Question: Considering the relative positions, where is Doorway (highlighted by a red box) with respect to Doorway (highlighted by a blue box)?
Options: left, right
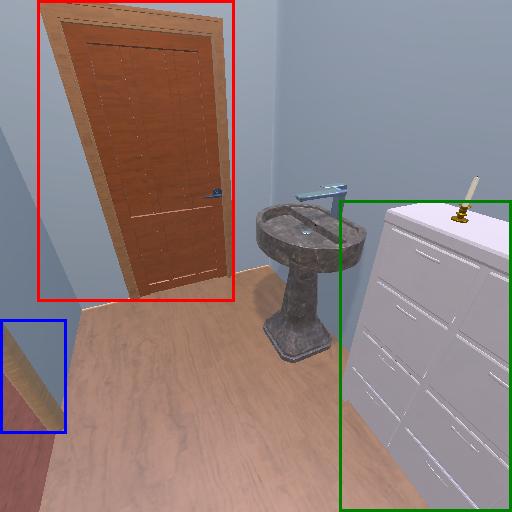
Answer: left